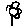
Label: flower